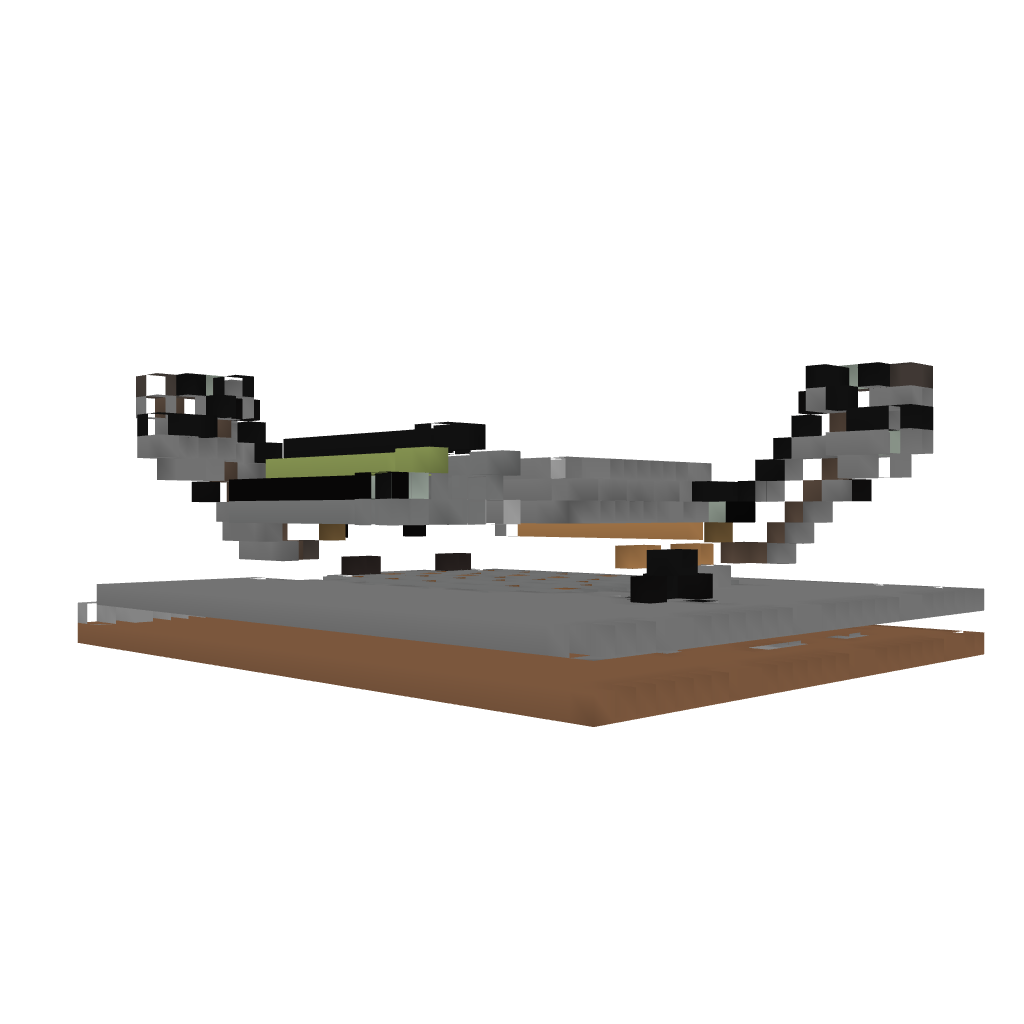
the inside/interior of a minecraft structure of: Autocuiseur